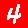
Digit: 4